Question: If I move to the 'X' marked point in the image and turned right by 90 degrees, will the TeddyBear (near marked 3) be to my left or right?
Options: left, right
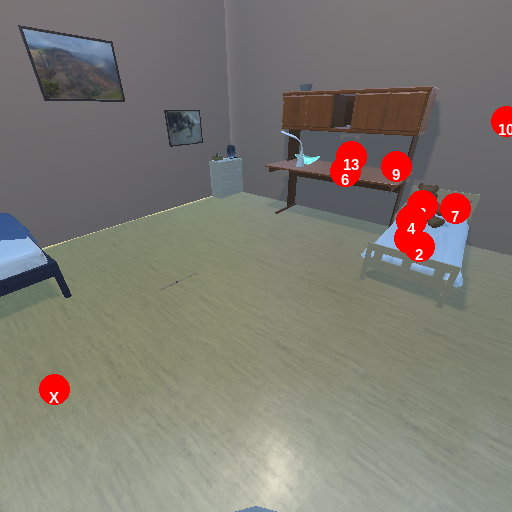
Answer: left